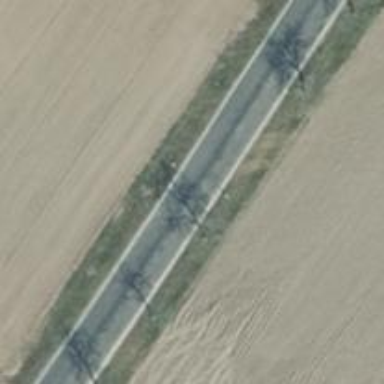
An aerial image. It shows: Secondary road with asphalt surface.